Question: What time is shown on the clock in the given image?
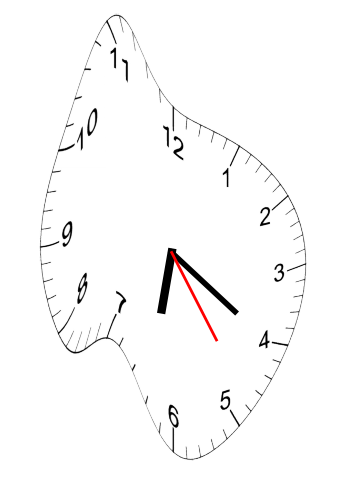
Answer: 06:20:24